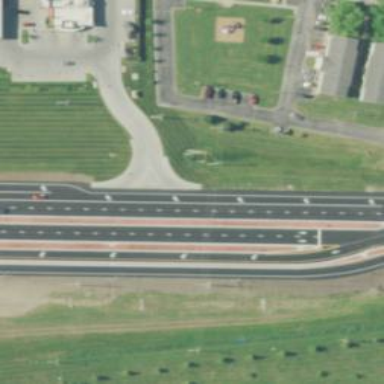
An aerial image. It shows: Trunk highway.